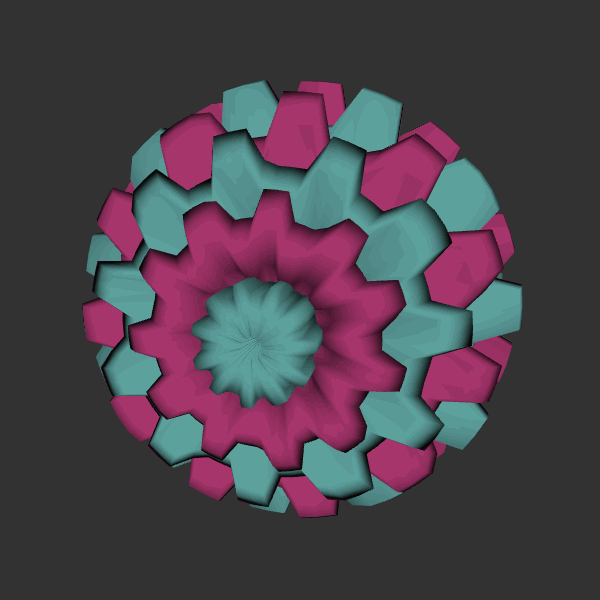
Background: dark